Field crop: maize
Growth stage: 2
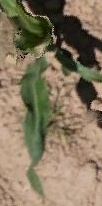
Species: maize